Question: I would like to have a numbered list, where every row has a number.
Something like this

but I don't see right API for that in 'List' initialisers
At this moment I see this workaround
'''
var persons = ["Boris", "Anna", "Tom"]
// MARK: - Body
func body(props: Props) -> some View {
List(persons.indices, id: \.self) { index in
Text("\(index) \(self.persons[index])")
}
}
'''
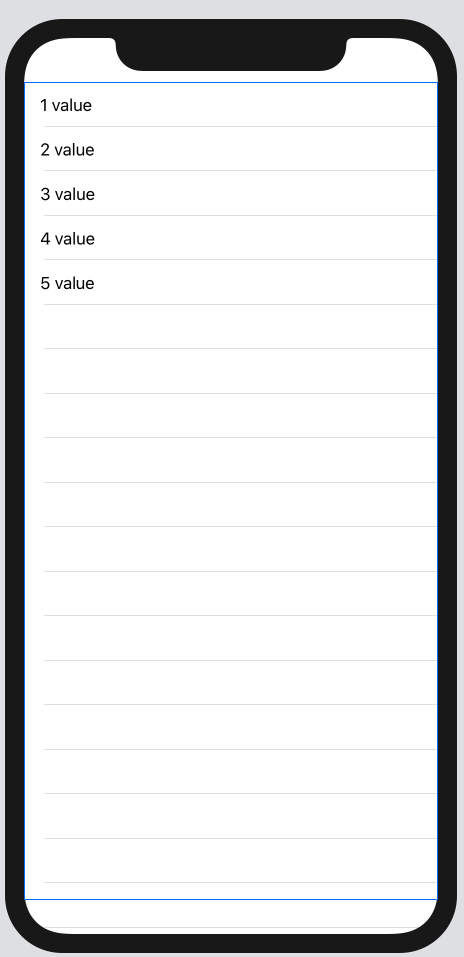
Answer: Using .indices() is not a workaround, it is a proper way of doing it.
Alternatively, you can also use the code in the release notes for an indexed() array:
'''
struct ContentView: View {
var persons = ["Boris", "Anna", "Tom"]
var body: some View {
VStack {
List(persons.indexed(), id: \.1.self) { idx, person in
Text("\(idx) - \(person)")
}
}
}
}
// This is taken from the Release Notes, with a typo correction, marked below
struct IndexedCollection<Base: RandomAccessCollection>: RandomAccessCollection {
typealias Index = Base.Index
typealias Element = (index: Index, element: Base.Element)
let base: Base
var startIndex: Index { base.startIndex }
// corrected typo: base.endIndex, instead of base.startIndex
var endIndex: Index { base.endIndex }
func index(after i: Index) -> Index {
base.index(after: i)
}
func index(before i: Index) -> Index {
base.index(before: i)
}
func index(_ i: Index, offsetBy distance: Int) -> Index {
base.index(i, offsetBy: distance)
}
subscript(position: Index) -> Element {
(index: position, element: base[position])
}
}
extension RandomAccessCollection {
func indexed() -> IndexedCollection<Self> {
IndexedCollection(base: self)
}
}
'''